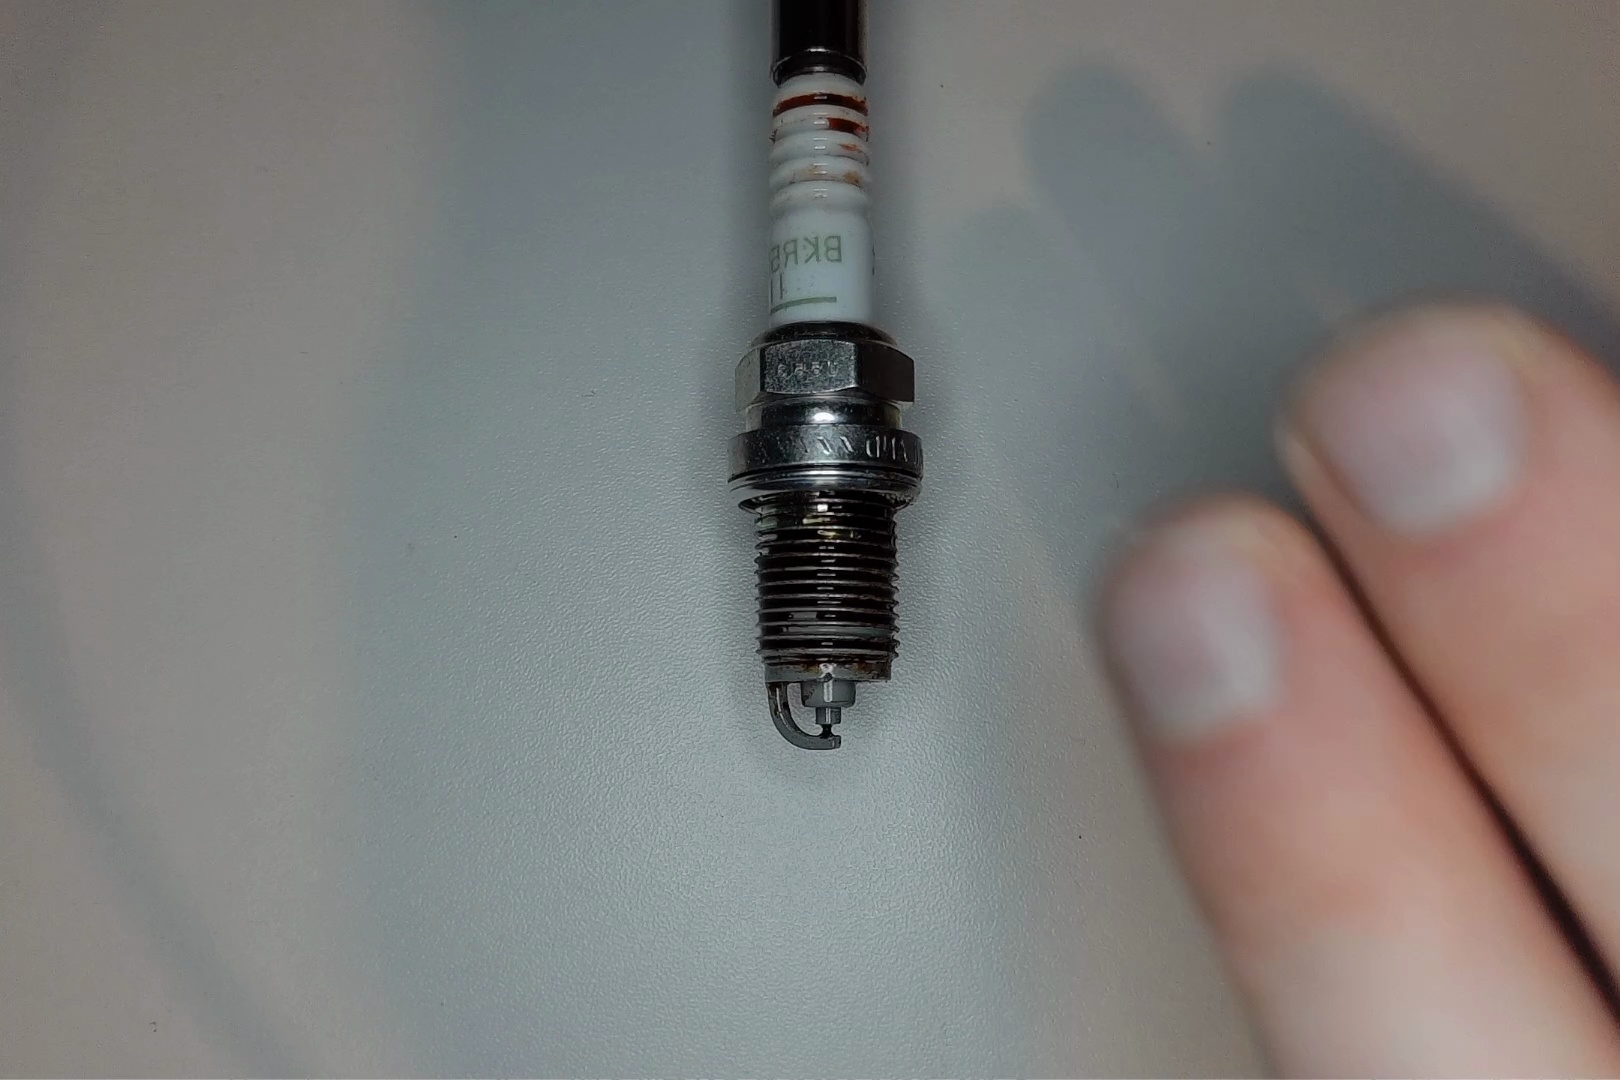
Label: anomaly